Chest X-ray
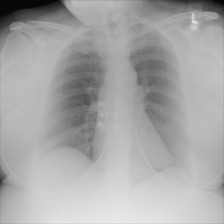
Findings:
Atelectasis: negative
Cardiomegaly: negative
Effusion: negative
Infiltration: negative
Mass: negative
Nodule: negative
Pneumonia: negative
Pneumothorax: negative
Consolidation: negative
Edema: negative
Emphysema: negative
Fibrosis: negative
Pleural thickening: negative
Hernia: negative